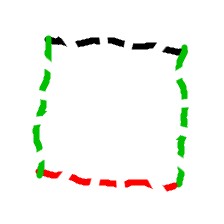
Shape: square